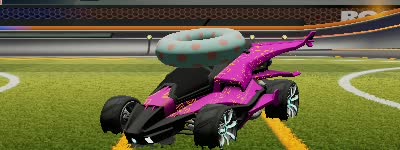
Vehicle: aftershock